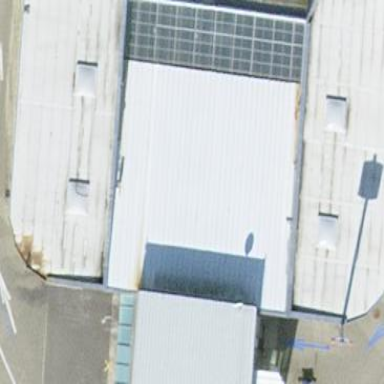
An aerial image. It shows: Industrial building.